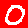
Digit: 0